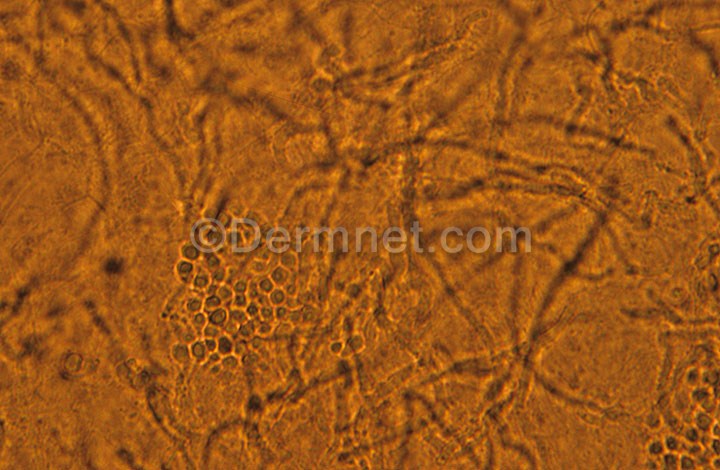
Disease: Tinea Ringworm Candidiasis and other Fungal Infections